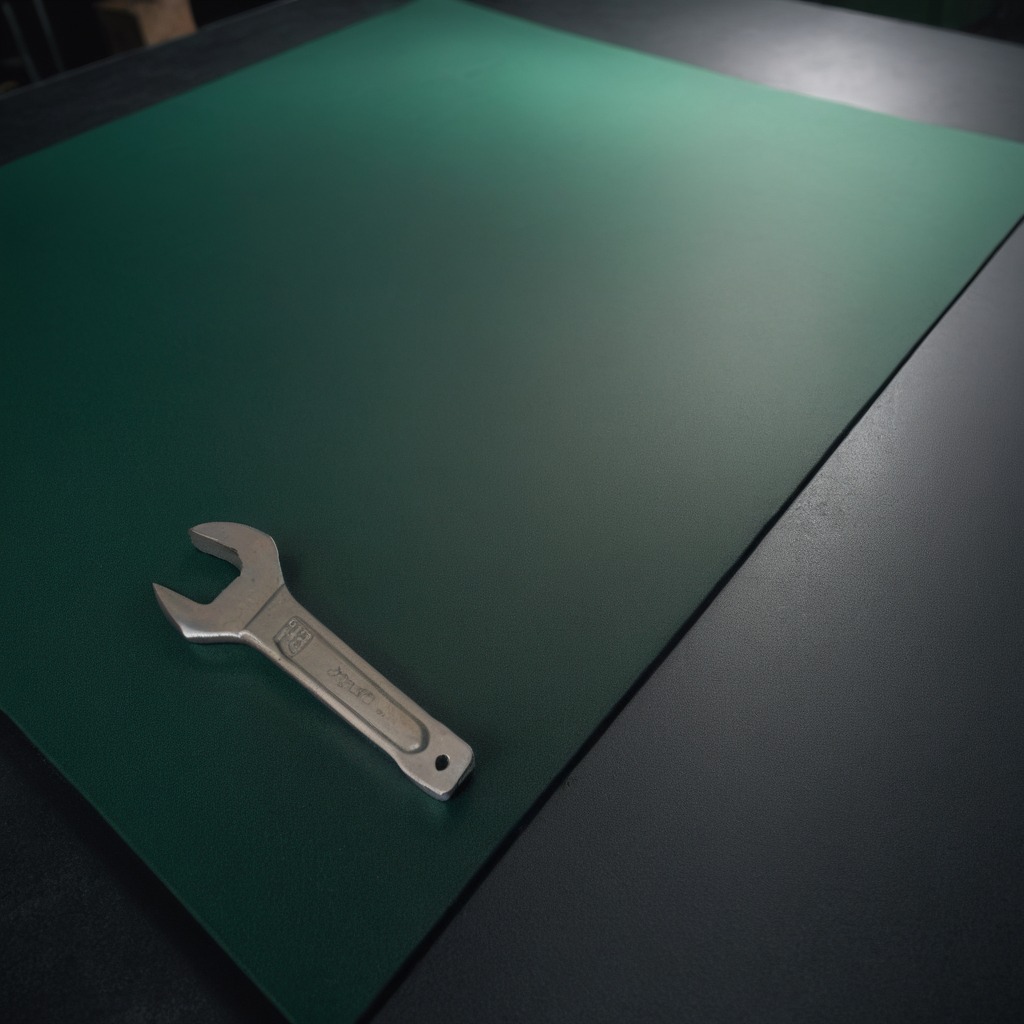
An wrench lies on the green rubber mat inside a workshop at night.